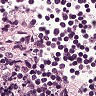
Metastatic tissue present: no